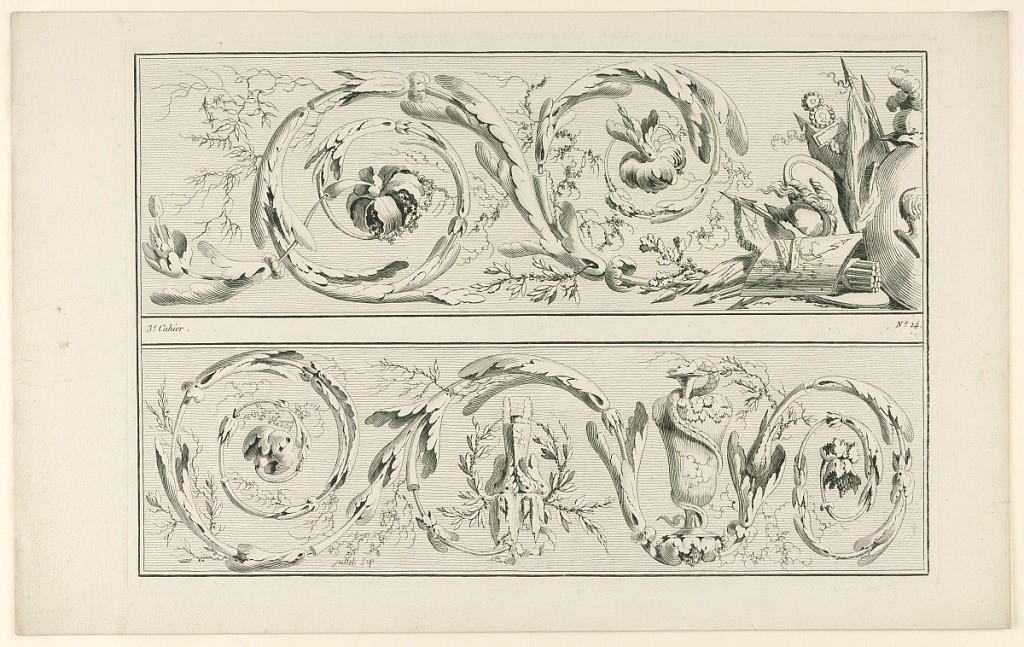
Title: Plate 14 from Cahier d ornements et frises dessinés (Book of Ornaments and Friezes)
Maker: Henri Sallembier, French, ca. 1753 - 1820
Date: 1777
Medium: Engraving on paper
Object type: Print
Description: Page divided horizontally into two friezes, each with an arabesques. At upper right, a partial trophy. Below, a vase with snake.